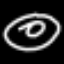
Label: donut